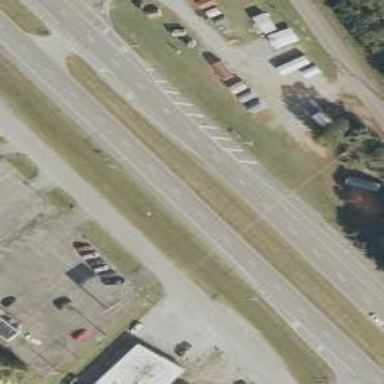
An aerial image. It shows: Primary highway with dual carriageway surfaced with asphalt.